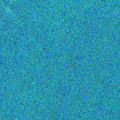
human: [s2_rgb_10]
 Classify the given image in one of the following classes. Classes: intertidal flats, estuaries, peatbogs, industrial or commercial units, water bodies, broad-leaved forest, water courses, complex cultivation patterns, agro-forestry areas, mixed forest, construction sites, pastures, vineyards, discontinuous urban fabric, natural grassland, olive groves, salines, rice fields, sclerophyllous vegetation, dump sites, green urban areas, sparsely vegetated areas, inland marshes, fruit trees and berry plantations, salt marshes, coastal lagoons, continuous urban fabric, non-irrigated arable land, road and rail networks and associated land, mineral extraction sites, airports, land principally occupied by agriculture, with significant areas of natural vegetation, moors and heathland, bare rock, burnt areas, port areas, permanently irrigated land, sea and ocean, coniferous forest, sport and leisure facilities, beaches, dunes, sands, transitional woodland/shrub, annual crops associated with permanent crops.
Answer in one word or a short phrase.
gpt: sea and ocean